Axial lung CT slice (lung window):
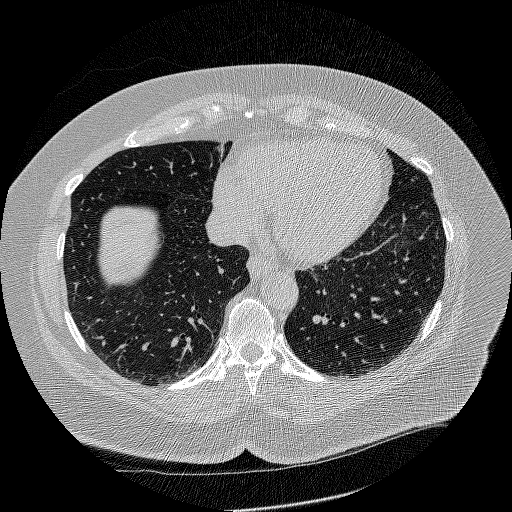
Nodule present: no